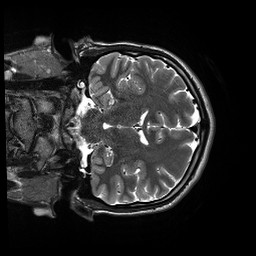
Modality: T2w
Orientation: coronal
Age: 20
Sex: male